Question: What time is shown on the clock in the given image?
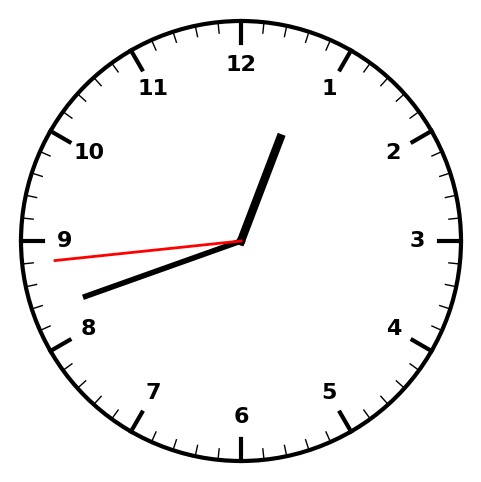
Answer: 12:41:44